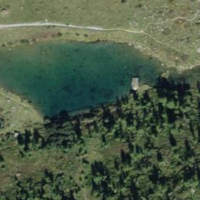
EUNIS habitat code: 32
Species observed at this site:
Campanula barbata
Sempervivum montanum
Anthus spinoletta
Geum montanum
Vaccinium uliginosum